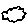
Label: cloud